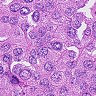
Metastatic tissue present: yes